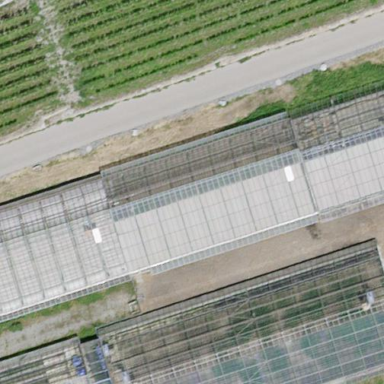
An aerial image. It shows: Greenhouse.